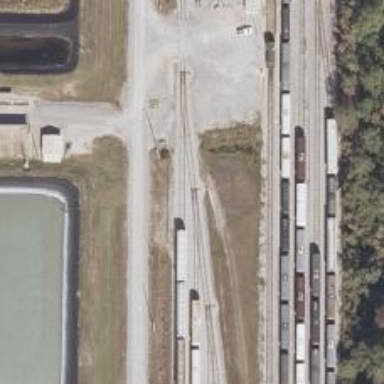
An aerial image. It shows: Railway spur service.